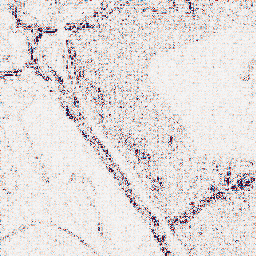
Category: wavelet
Decomposition family: wavelet_reverse_biorthogonal
Decomposition parameters: wavelet: rbio3.5
level: 1
Upsampling method: sinc_blackman
Upsampling parameters: scale: 4
kernel_size: 8
Upsampling scale: 4